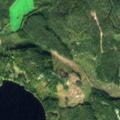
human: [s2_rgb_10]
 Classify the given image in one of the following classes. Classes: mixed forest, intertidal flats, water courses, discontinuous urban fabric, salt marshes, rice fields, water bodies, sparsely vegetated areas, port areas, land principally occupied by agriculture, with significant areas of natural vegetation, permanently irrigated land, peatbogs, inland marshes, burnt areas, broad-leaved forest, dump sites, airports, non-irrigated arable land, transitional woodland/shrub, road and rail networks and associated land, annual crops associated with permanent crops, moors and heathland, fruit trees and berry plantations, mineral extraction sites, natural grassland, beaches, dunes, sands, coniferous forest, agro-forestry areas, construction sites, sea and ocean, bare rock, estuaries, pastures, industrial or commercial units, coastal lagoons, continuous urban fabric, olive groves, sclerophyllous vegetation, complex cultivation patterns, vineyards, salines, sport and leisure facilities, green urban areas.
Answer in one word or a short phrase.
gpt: coniferous forest, mixed forest, transitional woodland/shrub, water bodies